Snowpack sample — Loveland Pass, Silver Plume, Colorado, USA (2/11/26, 12:00 PM MST)
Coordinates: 39.663, -105.886
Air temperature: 35 °F
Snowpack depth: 82 cm
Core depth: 10 cm
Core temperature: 17.6 °F
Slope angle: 13°, slope face: 12°
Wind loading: high
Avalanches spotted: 1
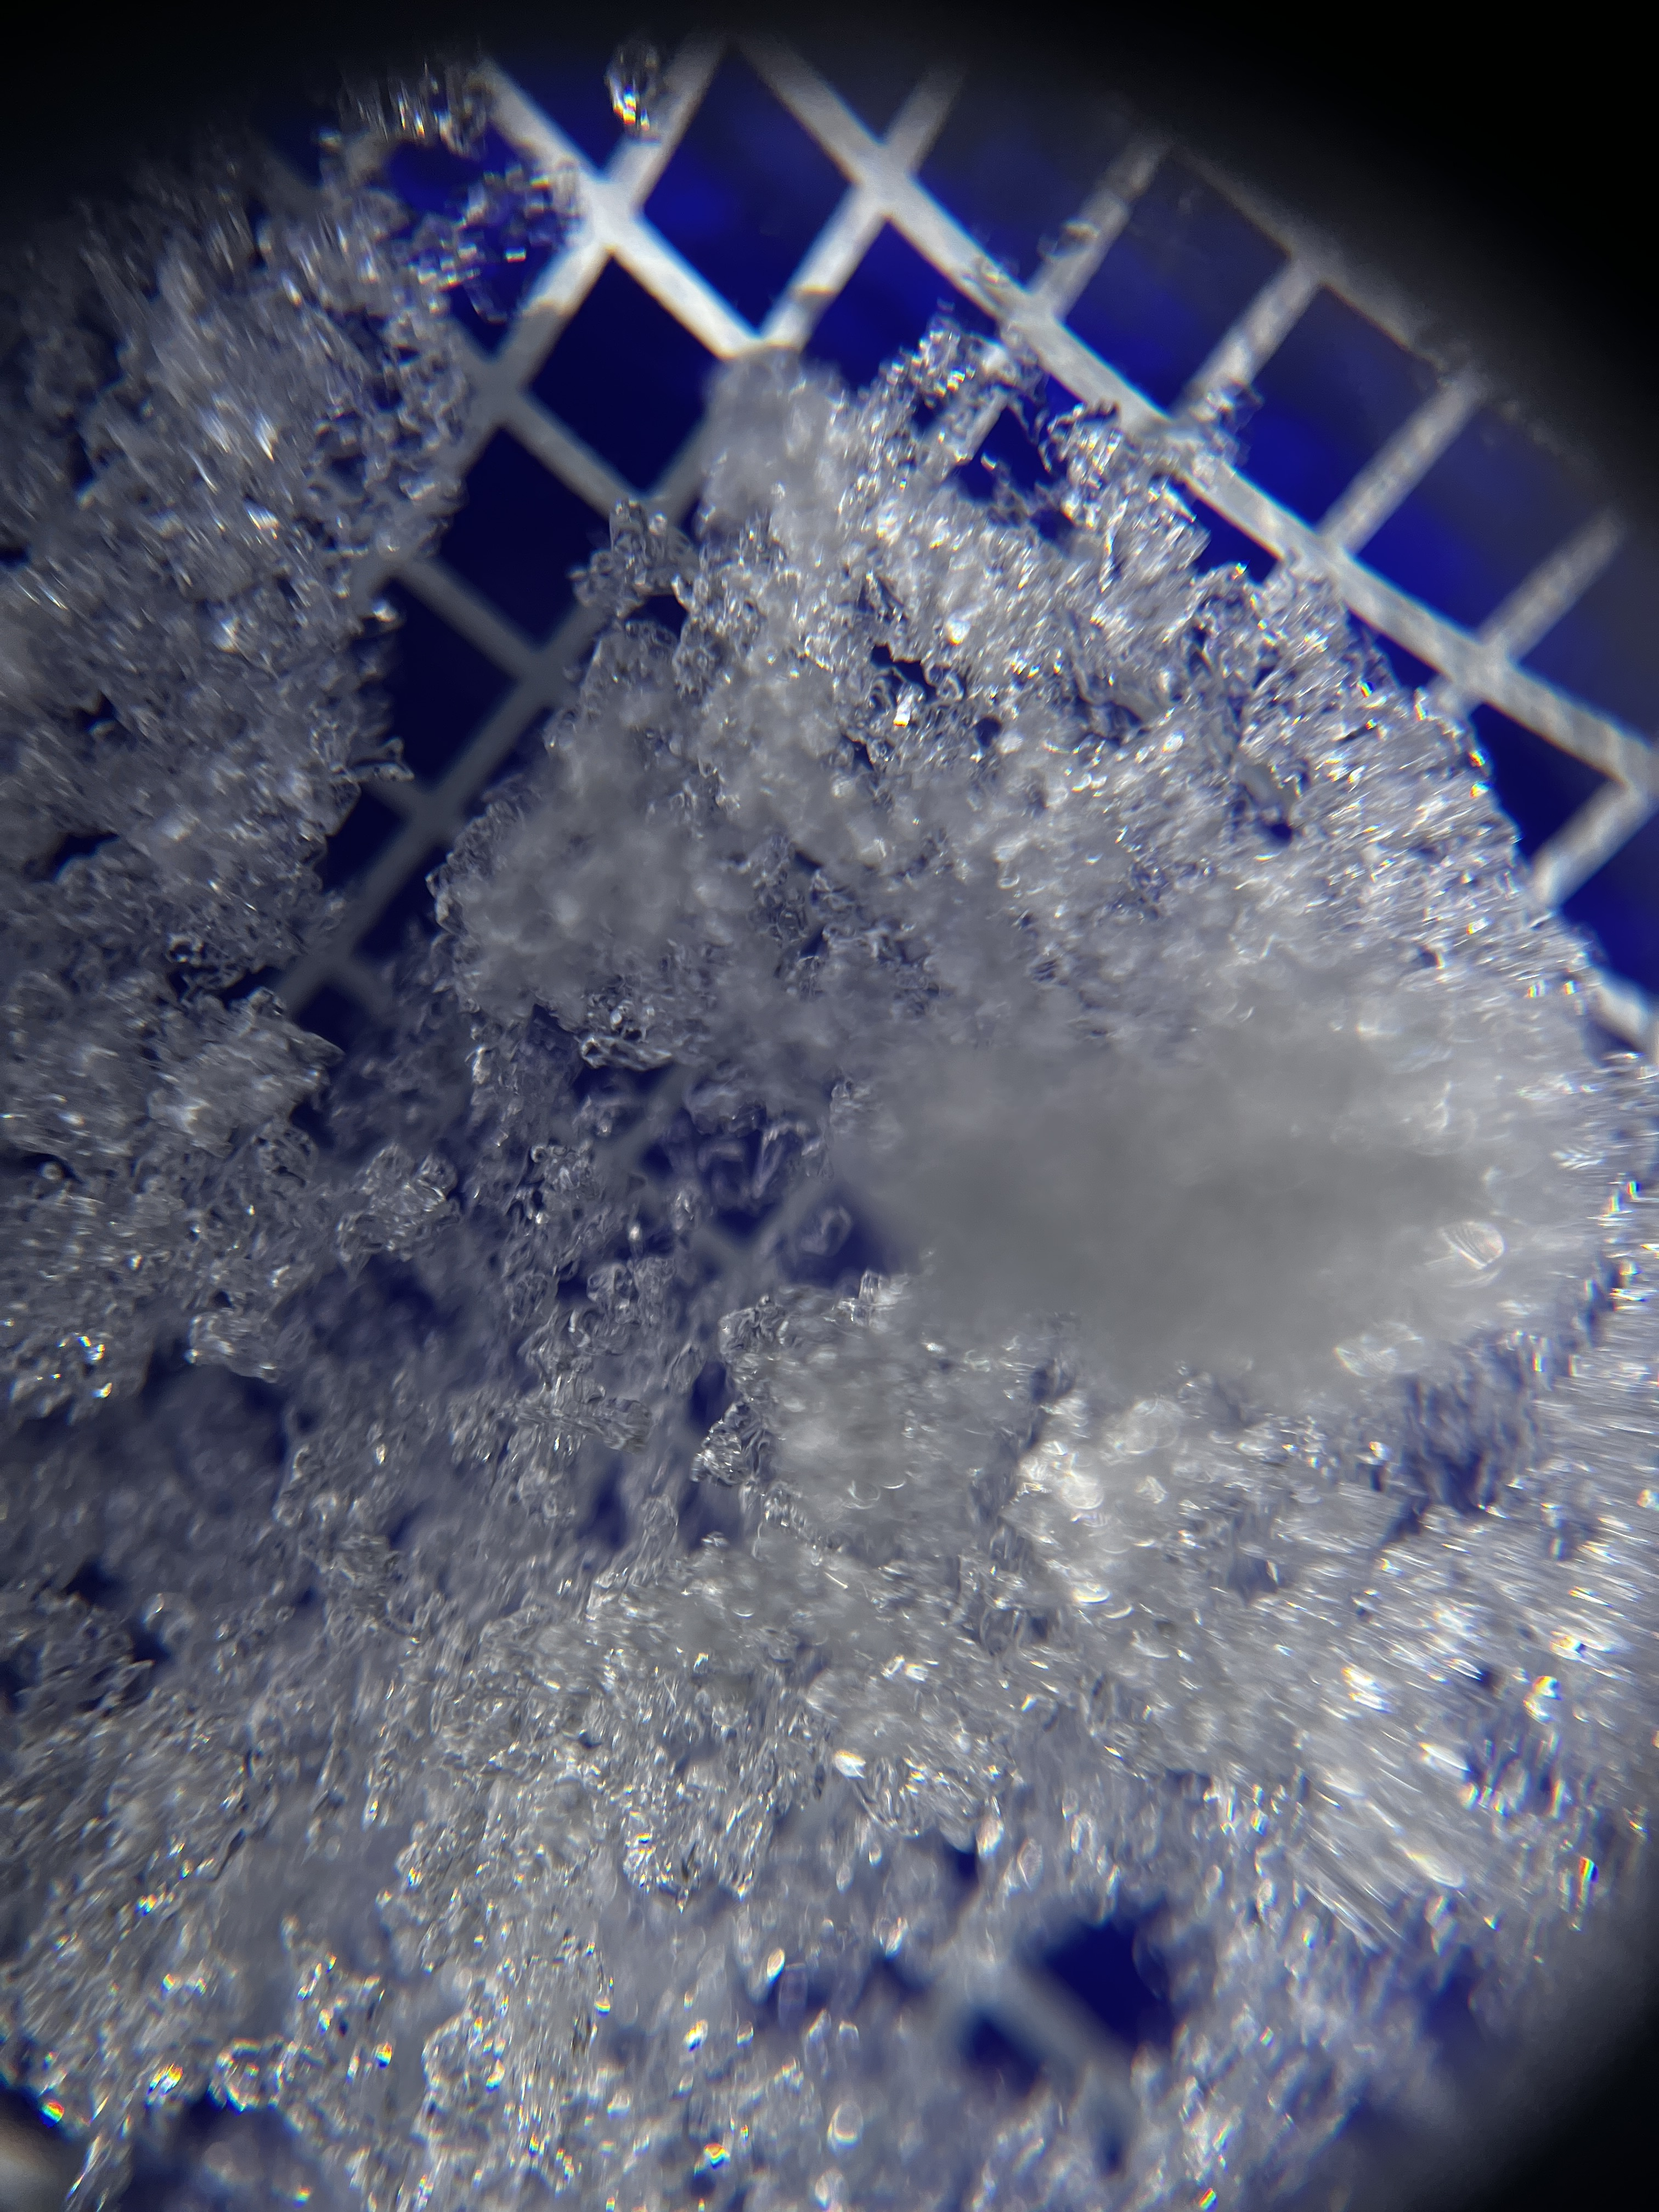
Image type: magnified_profile
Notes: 1 small avalanche spotted on the north side of the bowl, lots of wind loading